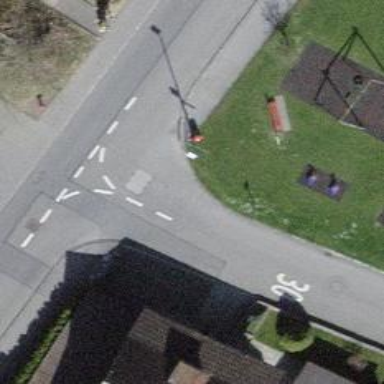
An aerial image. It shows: Kerb serving as barrier.